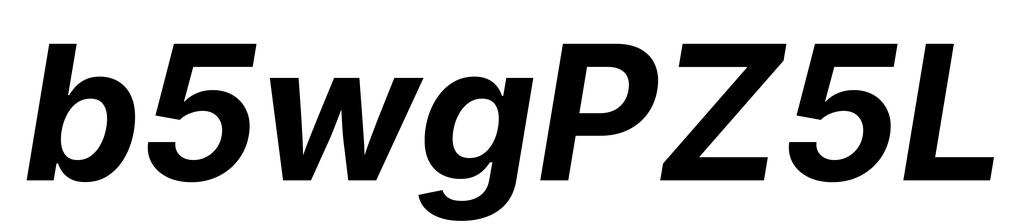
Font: Inter-Italic_Bold_Italic